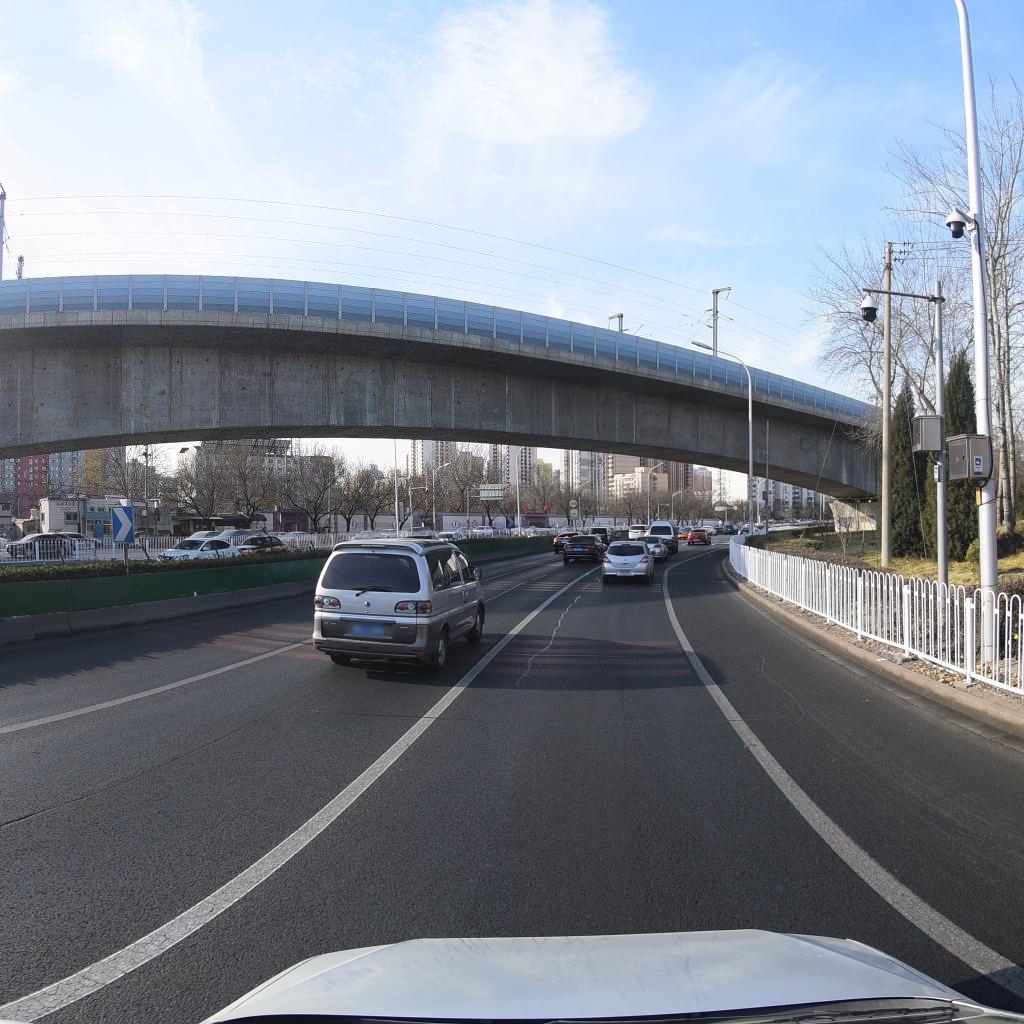
Region: Fengtai
Road damage annotations: longitudinal patch, transverse patch, longitudinal crack, longitudinal patch